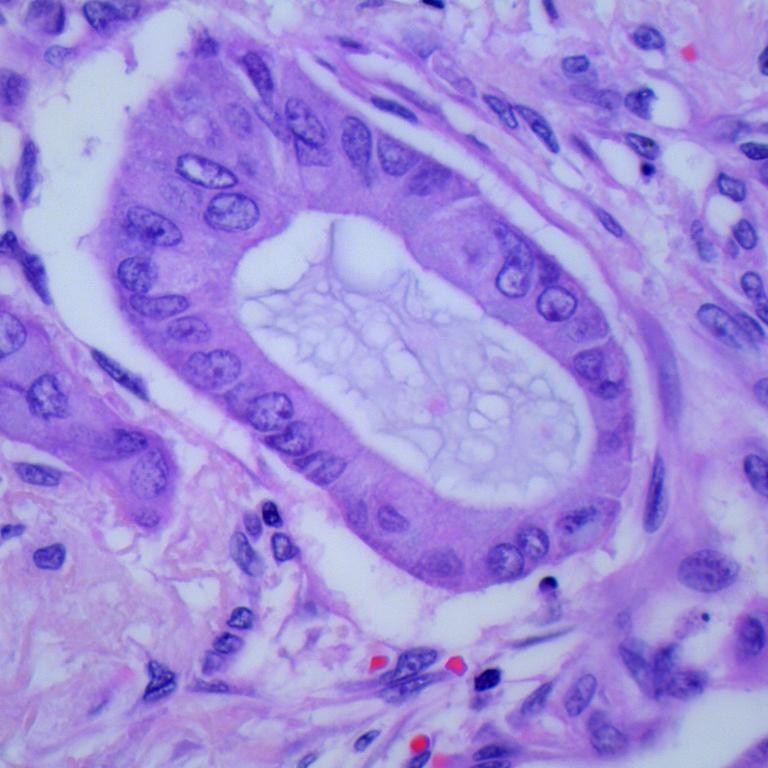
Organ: lung
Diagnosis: adenocarcinomas